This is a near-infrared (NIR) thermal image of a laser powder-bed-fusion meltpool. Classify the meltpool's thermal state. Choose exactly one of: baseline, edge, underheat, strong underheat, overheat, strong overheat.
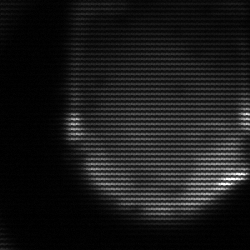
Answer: edge